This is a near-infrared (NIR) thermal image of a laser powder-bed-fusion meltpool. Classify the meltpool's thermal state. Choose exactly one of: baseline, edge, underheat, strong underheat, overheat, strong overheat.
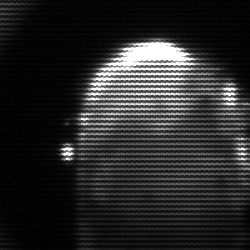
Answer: baseline